Interaction volume radius: 10 \u00c5
Interaction volume height: 15 \u00c5
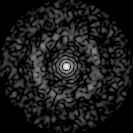
Disorder parameter: 0.8405